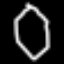
Label: octagon